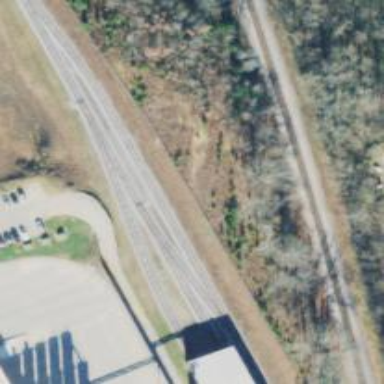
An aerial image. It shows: Railway spur service.